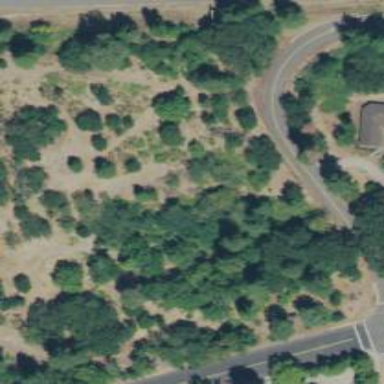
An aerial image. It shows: Disc golf hole.